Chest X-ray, PA view. Patient: 53 years old, sex F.
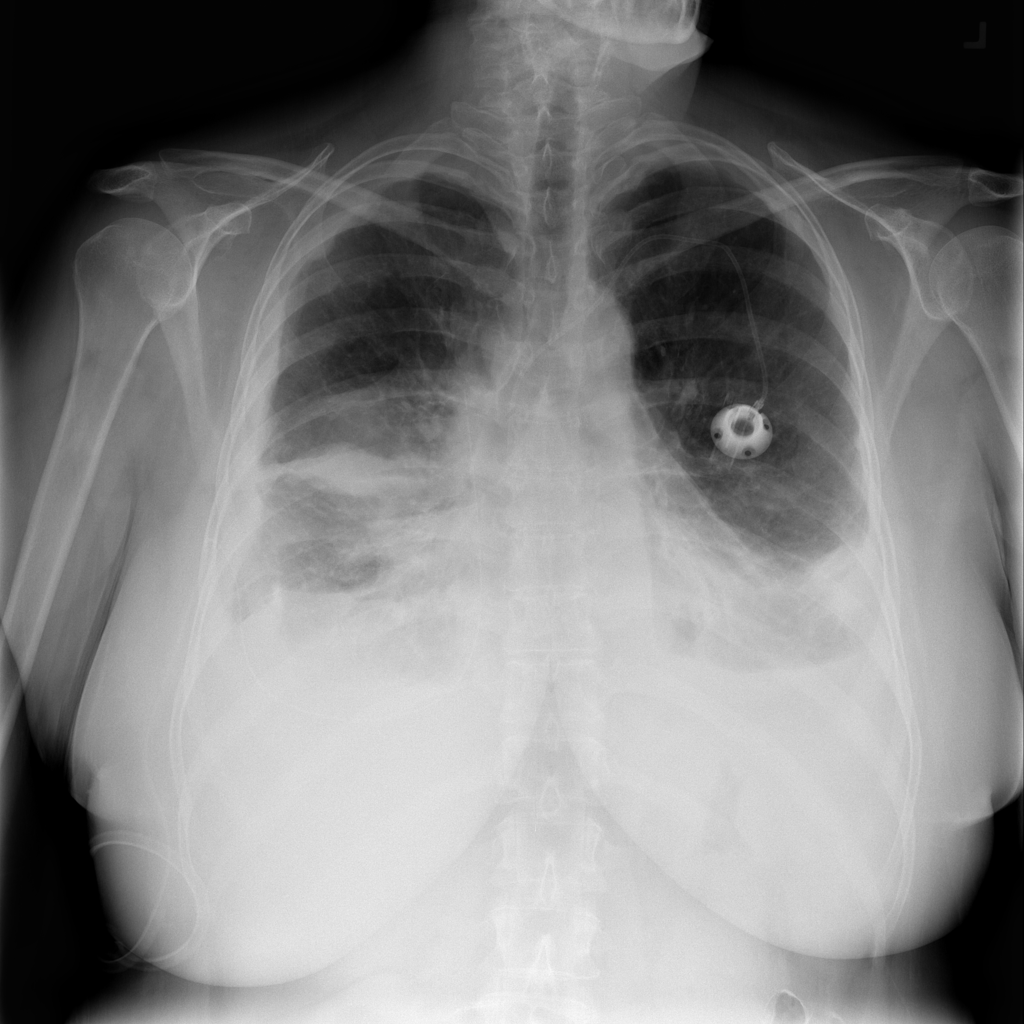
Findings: Effusion, Pleural_Thickening